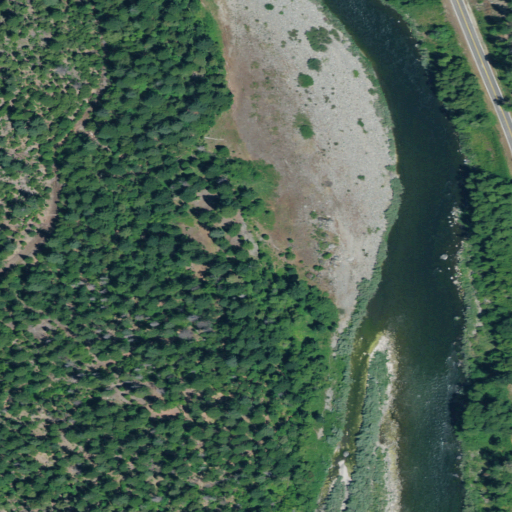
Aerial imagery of bar in California named Rattlesnake Bar containing evergreen forest, barren land, open development, open water, mixed forest, shrub, grassland, medium intensity development, and high intensity development